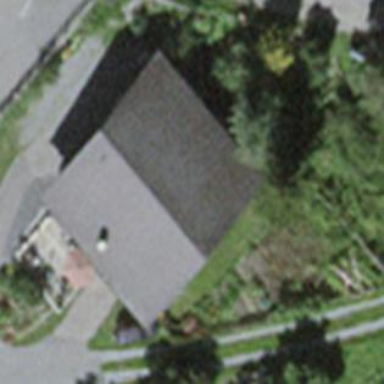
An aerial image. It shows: Building.